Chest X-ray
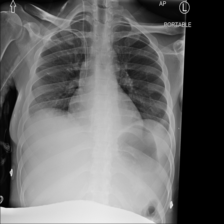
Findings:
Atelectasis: negative
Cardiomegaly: negative
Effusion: negative
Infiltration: negative
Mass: negative
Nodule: negative
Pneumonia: negative
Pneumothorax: negative
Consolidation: negative
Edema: negative
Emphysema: negative
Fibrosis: negative
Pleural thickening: negative
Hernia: negative